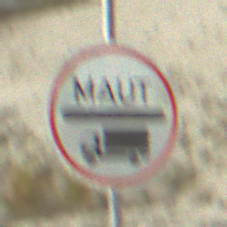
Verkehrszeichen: Mautpflicht
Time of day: MorningAfternoon
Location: Outdoor (Beach)
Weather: PartlyCloudy
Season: NotSpecified
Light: Natural